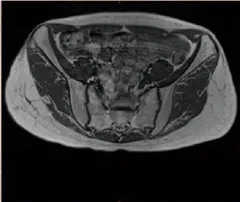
Physical examination, MRI, and CT imaging of the proband. MRI for the sacroiliac joint.
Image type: radiology (mri)